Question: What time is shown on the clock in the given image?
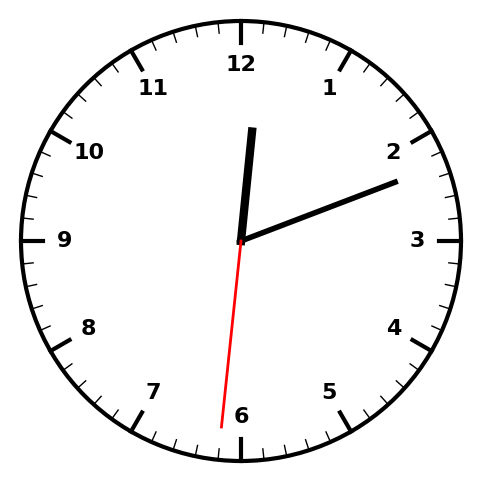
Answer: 12:11:31